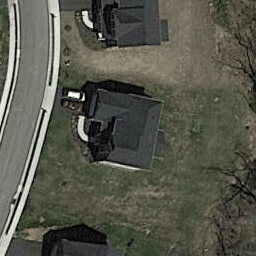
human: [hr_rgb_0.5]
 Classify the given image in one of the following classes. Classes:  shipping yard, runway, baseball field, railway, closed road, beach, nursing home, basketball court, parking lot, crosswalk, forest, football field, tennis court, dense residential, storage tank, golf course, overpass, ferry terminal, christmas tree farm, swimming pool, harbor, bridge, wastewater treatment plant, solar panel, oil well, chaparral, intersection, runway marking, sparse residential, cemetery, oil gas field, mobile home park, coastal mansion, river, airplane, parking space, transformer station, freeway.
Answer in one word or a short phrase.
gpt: sparse residential